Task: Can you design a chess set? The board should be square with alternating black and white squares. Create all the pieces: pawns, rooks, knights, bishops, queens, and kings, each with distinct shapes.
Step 4864:
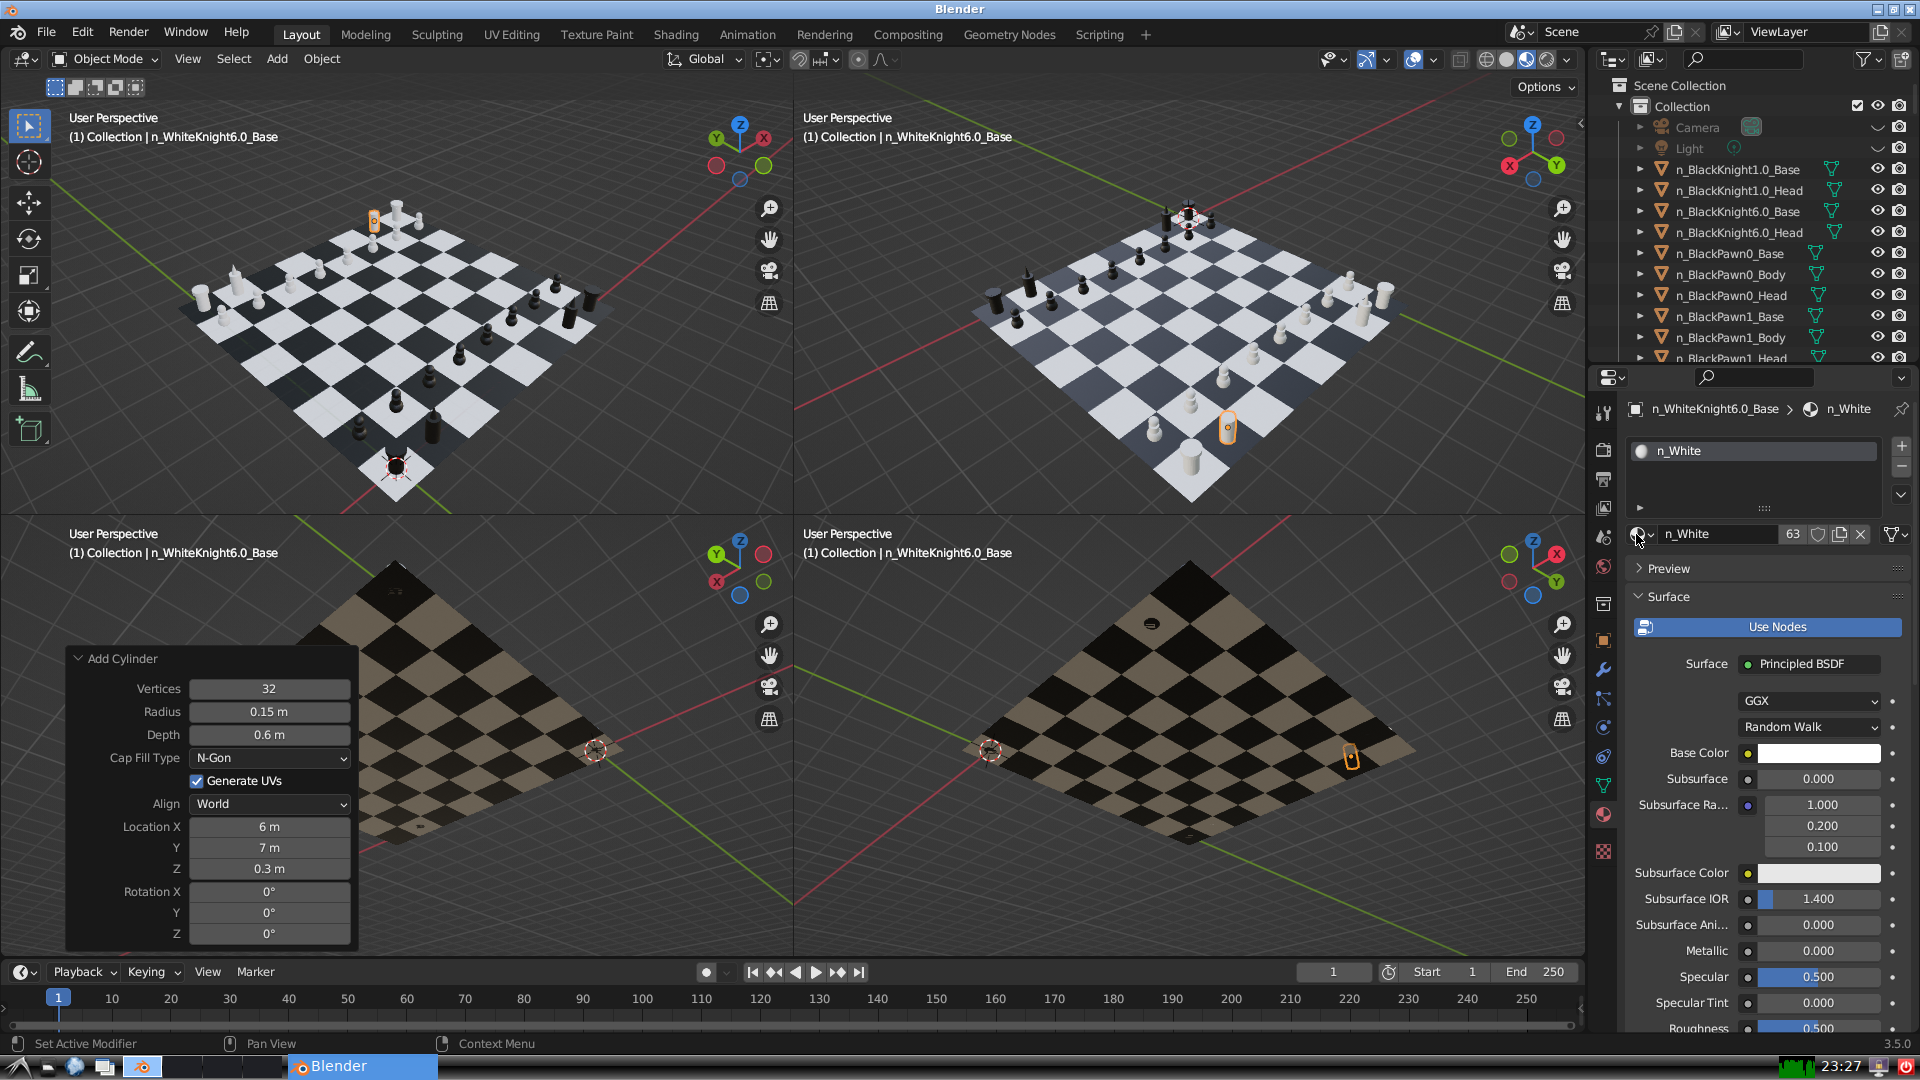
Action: {"mouse_move": [278, 58]}